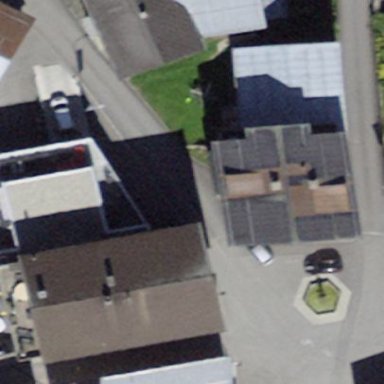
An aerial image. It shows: Hotel building.